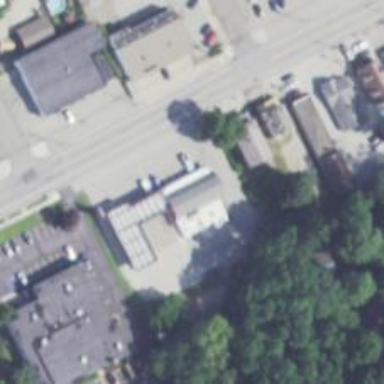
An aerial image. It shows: Convenience shop.